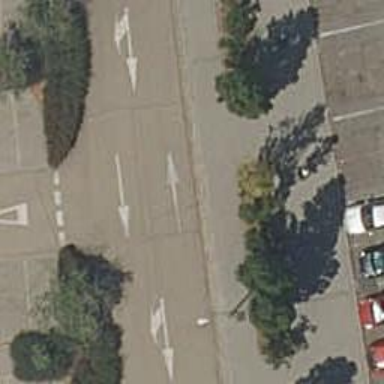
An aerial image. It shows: Parking aisle designated as service road.